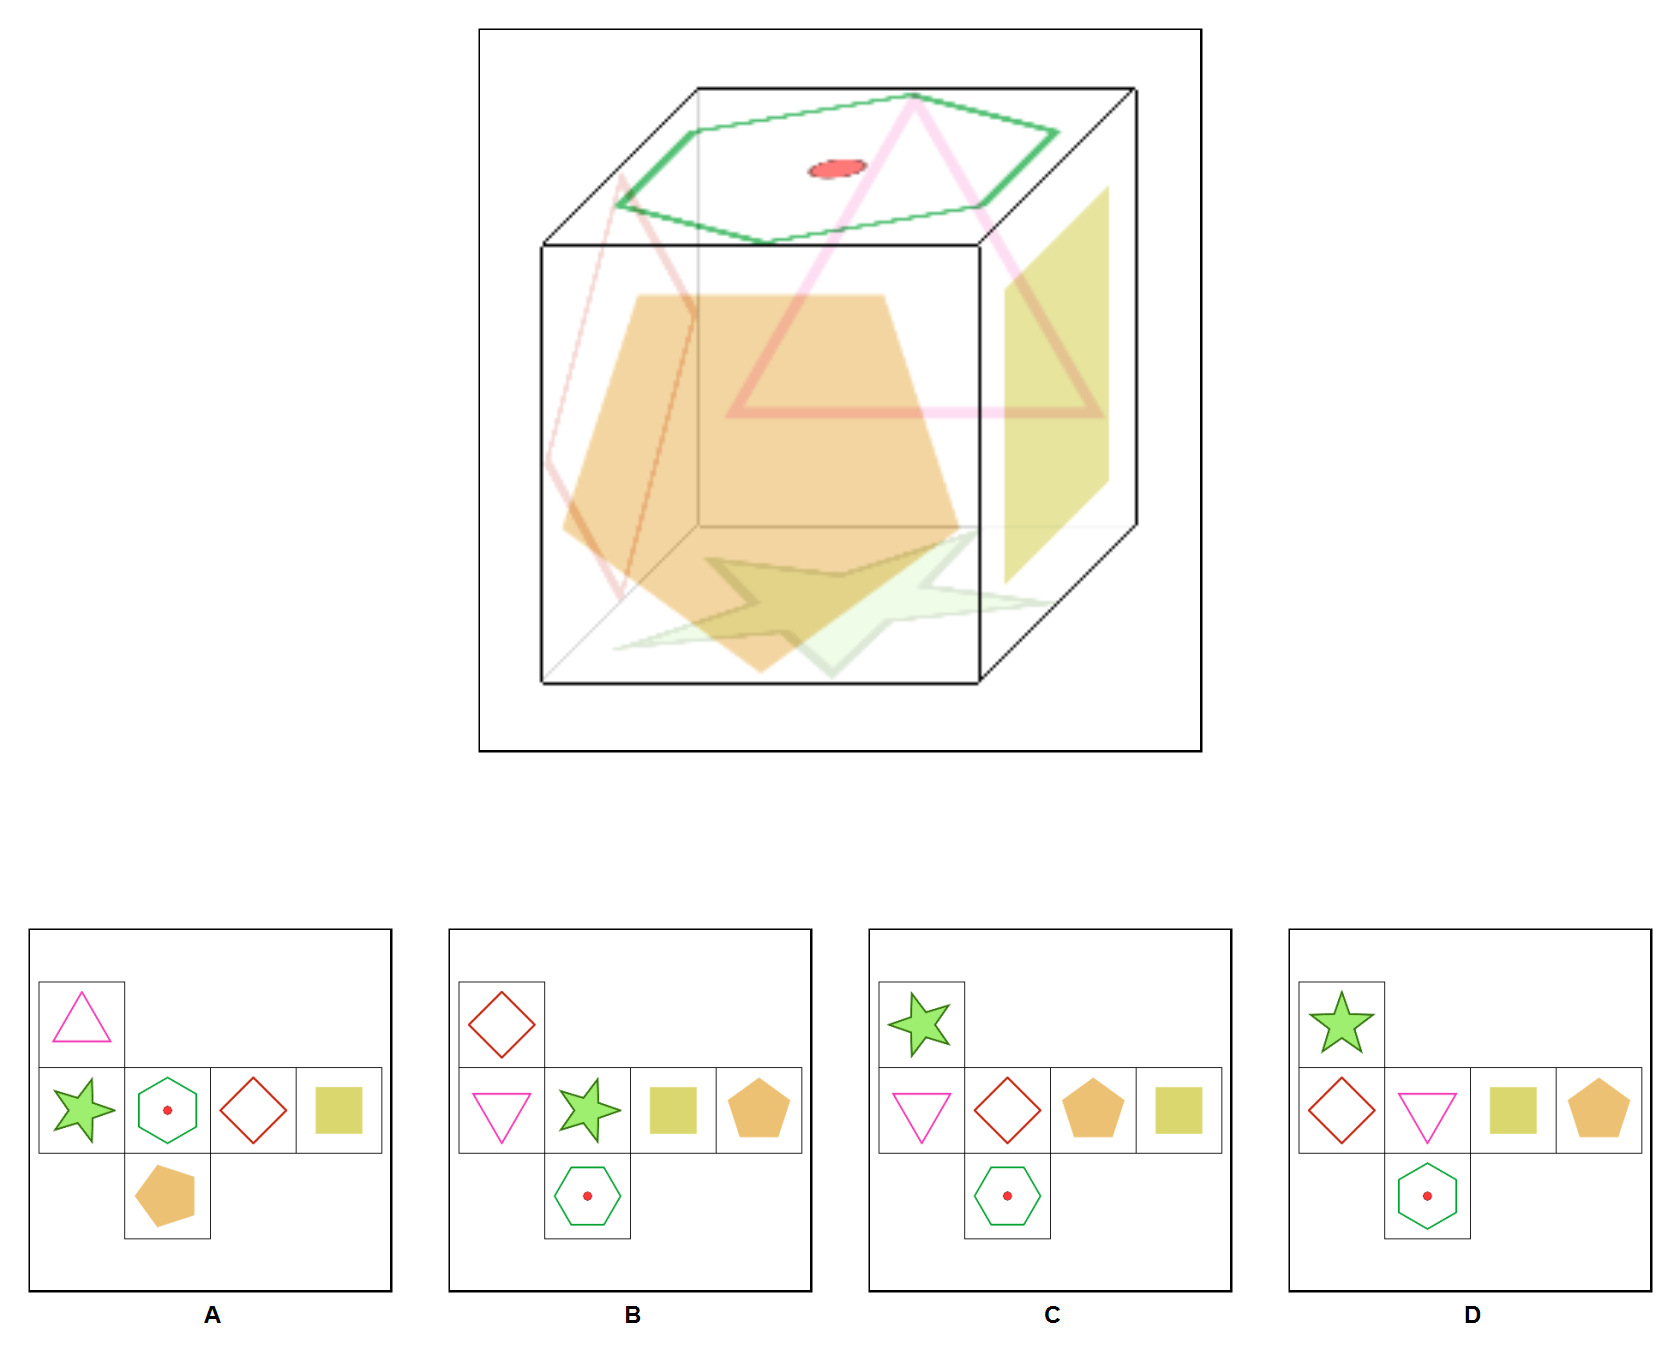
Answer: D